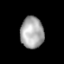
Tissue: lung
Cell type: Others
Senescence score: 0.187
Nuclear area (px): 714
Mean DAPI intensity: 169.52